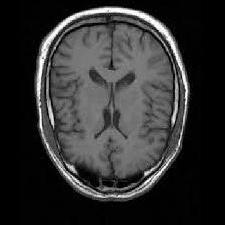
Label: notumor